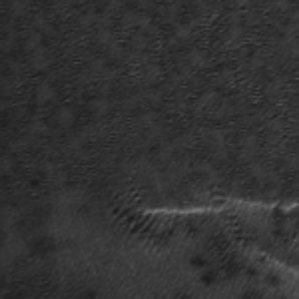
Label: frost